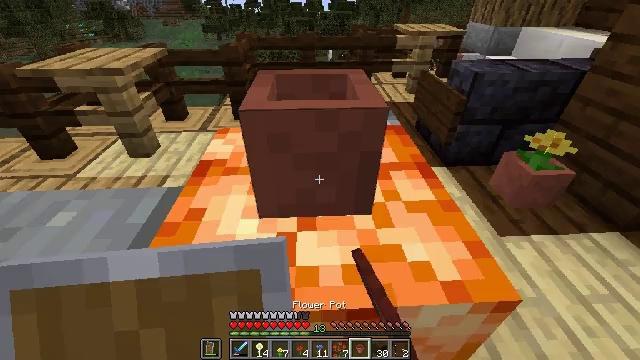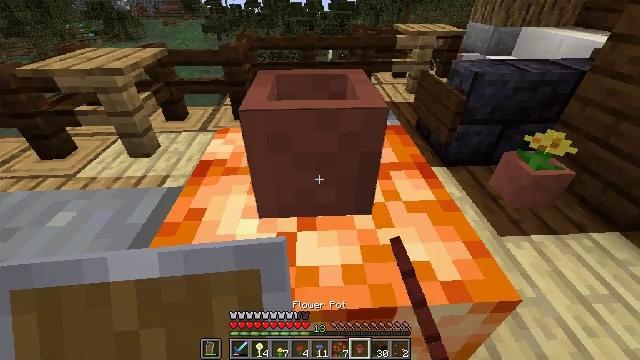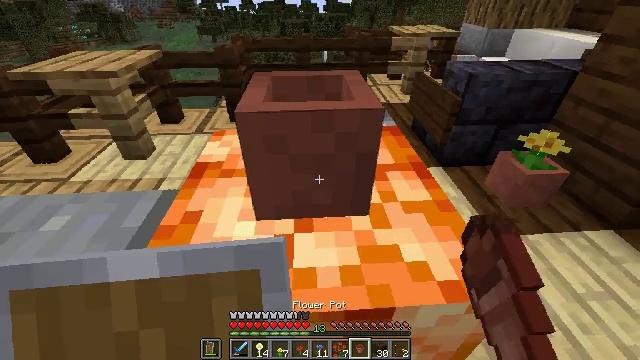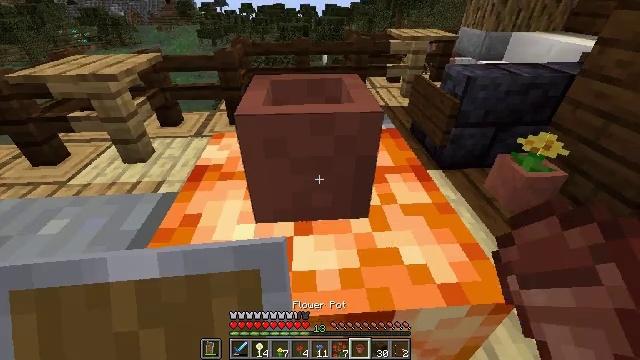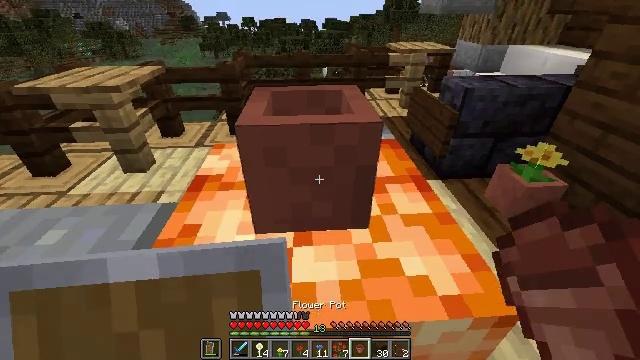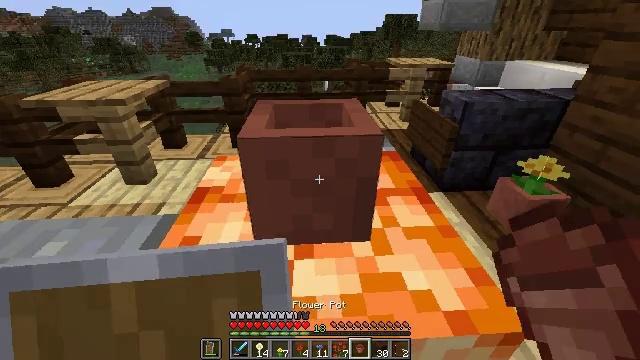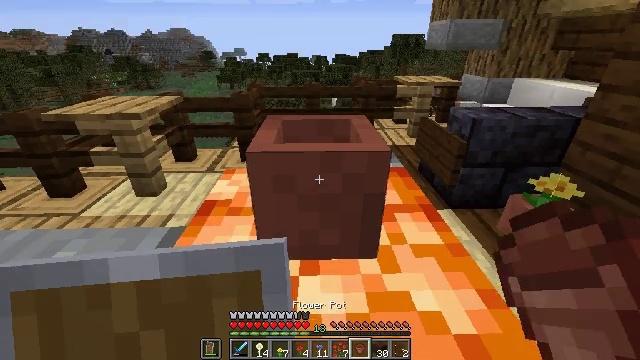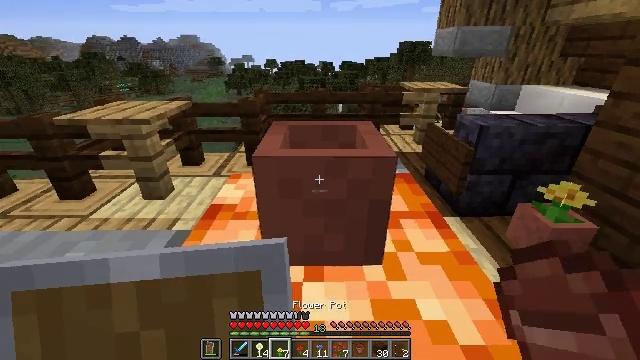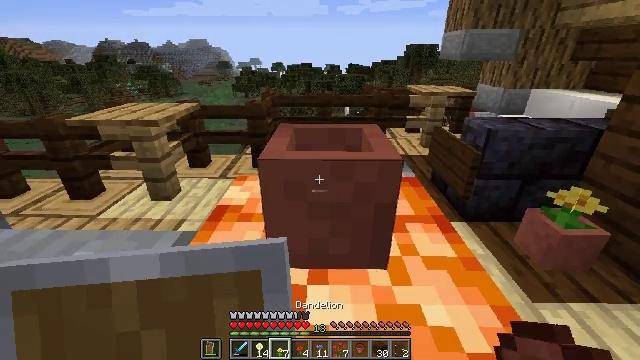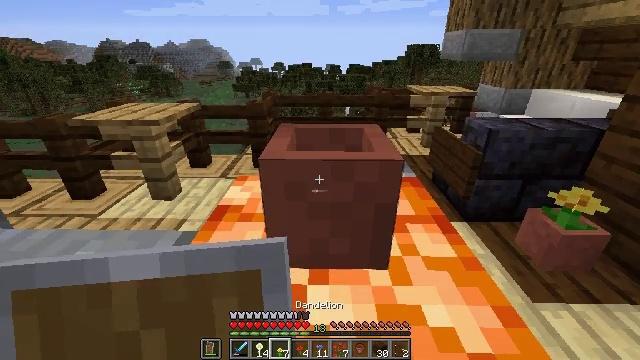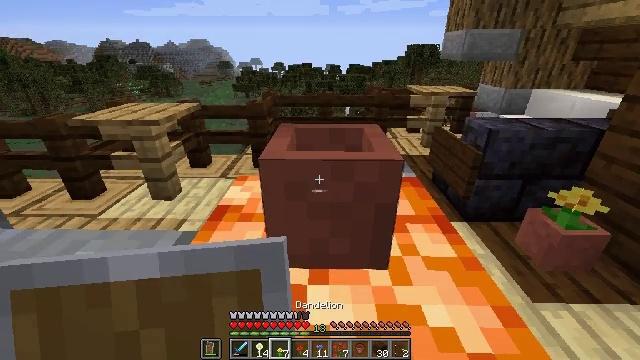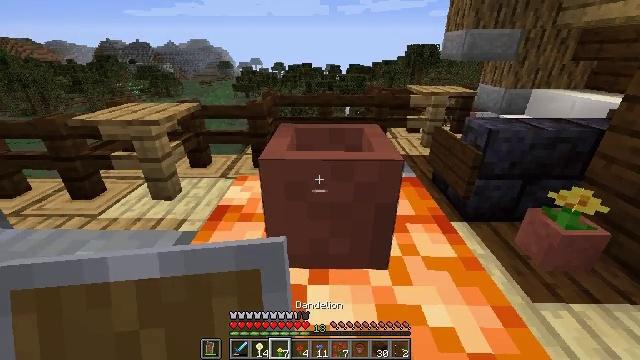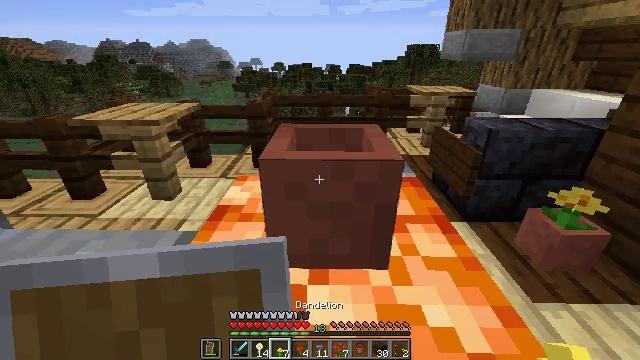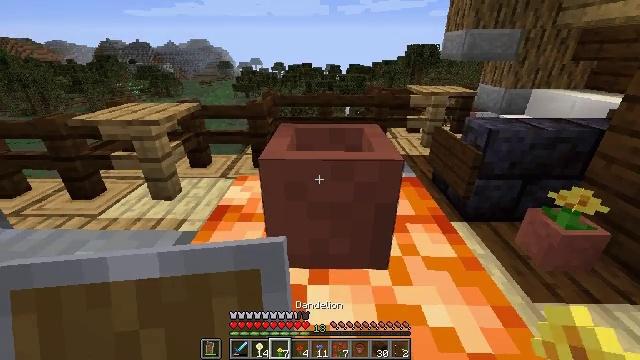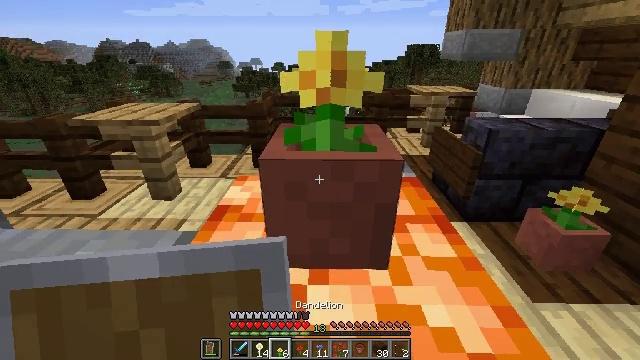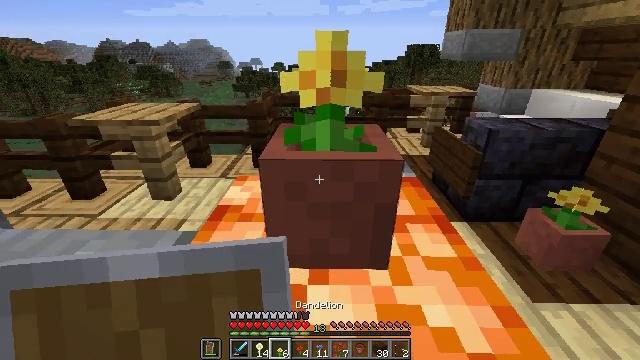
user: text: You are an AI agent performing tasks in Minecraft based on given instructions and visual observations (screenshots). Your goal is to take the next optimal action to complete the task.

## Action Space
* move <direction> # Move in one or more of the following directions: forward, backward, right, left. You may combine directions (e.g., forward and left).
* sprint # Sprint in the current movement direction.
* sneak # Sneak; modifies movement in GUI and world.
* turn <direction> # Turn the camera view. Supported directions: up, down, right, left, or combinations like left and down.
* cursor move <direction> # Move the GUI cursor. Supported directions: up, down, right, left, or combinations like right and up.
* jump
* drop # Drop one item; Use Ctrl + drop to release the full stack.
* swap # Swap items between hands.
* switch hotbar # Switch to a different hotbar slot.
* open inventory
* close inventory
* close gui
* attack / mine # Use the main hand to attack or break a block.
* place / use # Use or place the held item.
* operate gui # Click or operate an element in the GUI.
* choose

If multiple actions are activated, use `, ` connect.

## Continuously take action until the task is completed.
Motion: motion action
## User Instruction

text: Mine the potted dandelion.
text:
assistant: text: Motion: no_op
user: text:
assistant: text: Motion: no_op
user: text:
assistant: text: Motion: no_op
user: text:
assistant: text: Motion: turn up
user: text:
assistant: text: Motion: turn up
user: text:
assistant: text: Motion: turn left and up
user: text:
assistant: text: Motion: turn left and up, switch to hotbar 3
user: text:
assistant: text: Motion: turn left, switch to hotbar 3
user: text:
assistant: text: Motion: switch to hotbar 3
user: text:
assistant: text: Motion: switch to hotbar 3
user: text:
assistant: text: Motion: no_op
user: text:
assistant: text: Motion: no_op
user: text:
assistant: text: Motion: no_op
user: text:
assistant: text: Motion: use / place
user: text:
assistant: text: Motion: use / place
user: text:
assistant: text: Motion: use / place
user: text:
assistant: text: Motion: move back
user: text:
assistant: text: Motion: move back
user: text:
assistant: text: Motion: move back
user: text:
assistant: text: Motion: move back
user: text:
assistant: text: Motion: move back, turn left and up
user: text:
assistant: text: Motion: move back and move left, turn left and up
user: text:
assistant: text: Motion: move back and move left, turn left and up
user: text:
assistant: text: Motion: move back and move left, turn left and up
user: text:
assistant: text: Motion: move back and move left
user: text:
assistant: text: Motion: move back and move left
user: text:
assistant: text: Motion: move back and move left
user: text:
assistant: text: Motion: move left
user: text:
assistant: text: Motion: move left
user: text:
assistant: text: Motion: move left